Question: I am using Check_MK version 1.2.0p2.
On Check_MK UI I am getting (null ) as a status details for service Check_MK.
Here is the image for more clarification.

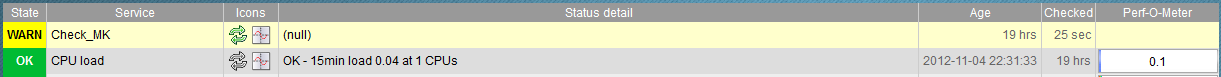
Answer: just remove the precompiled check for that hosts, then "check_mk -II " and then "check_mk -R". That did it for me! (I am using OMD)